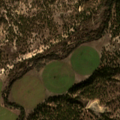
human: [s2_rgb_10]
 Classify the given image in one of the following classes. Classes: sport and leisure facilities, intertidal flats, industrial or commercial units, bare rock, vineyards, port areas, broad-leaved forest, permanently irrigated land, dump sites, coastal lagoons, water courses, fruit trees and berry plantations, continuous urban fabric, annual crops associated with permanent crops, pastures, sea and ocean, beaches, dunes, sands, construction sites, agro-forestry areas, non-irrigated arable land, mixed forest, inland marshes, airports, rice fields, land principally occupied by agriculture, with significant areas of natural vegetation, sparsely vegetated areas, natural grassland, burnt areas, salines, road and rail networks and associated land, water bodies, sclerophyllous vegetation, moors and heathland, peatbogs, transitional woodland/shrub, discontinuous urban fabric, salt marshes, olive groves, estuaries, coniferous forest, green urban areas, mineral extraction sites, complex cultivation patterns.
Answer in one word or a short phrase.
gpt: permanently irrigated land, agro-forestry areas, broad-leaved forest, transitional woodland/shrub